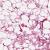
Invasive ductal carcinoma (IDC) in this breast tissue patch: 0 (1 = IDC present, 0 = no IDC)